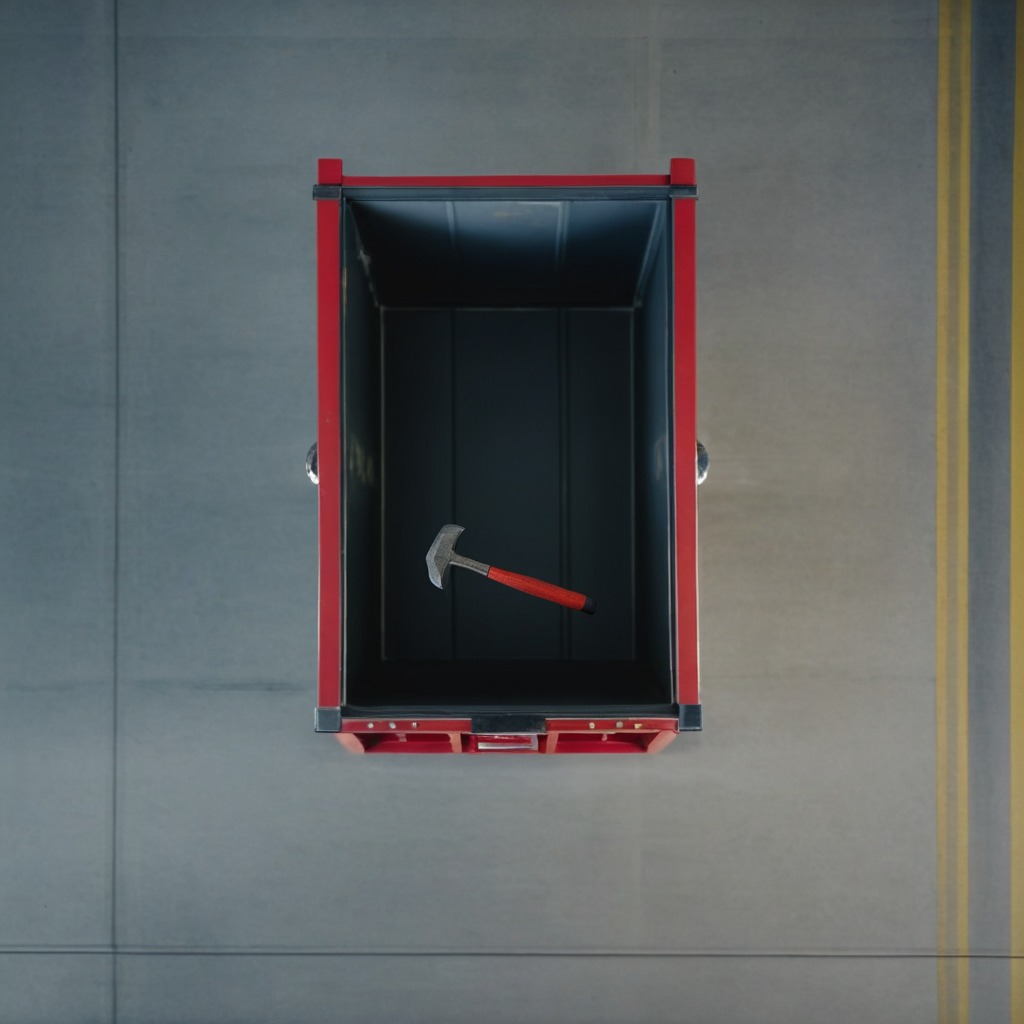
A hammer is lying on a toolbox surface in an airplane hangar workshop 8K.